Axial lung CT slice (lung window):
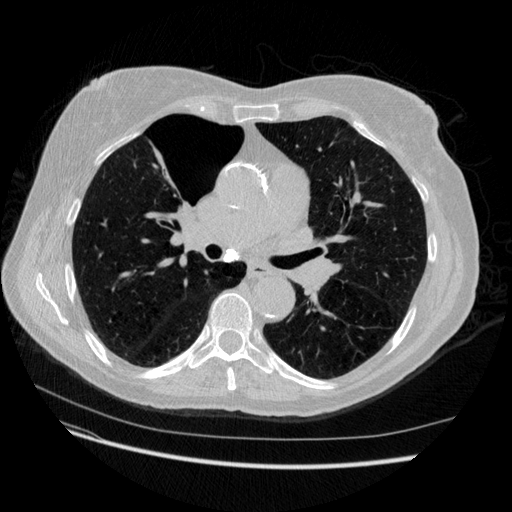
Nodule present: no